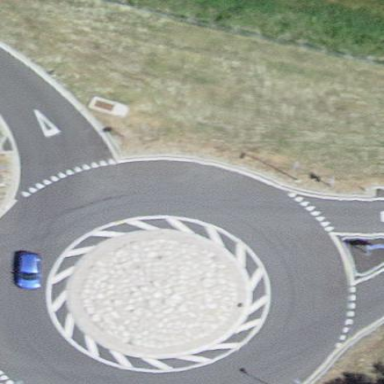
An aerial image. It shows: Roundabout at primary highway.